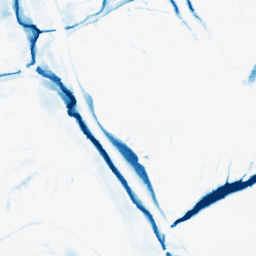
Category: morphological
Decomposition family: morphological_ellipse
Decomposition parameters: operation: closing
width: 20
height: 30
Upsampling method: fft_zeropad
Upsampling parameters: scale: 8
Upsampling scale: 8